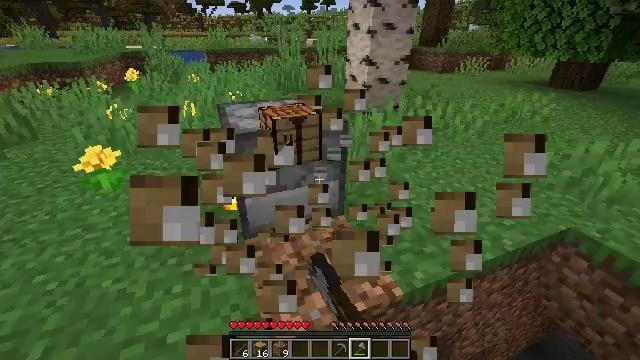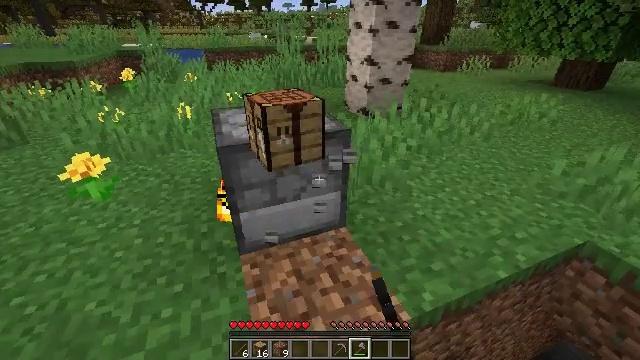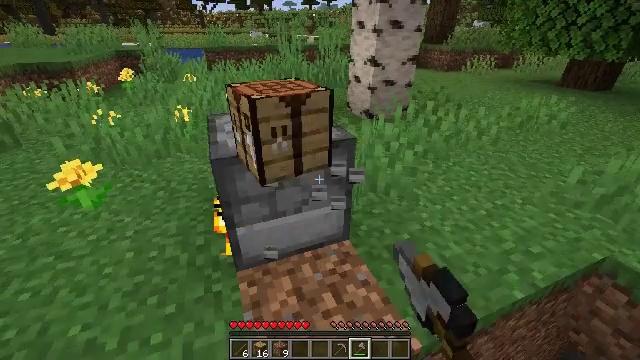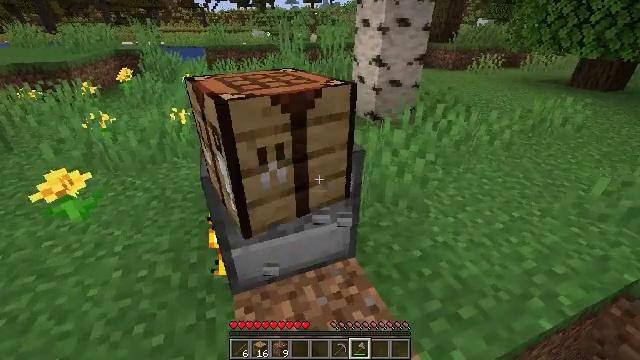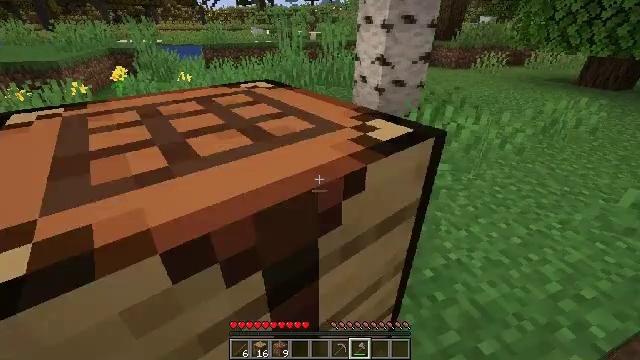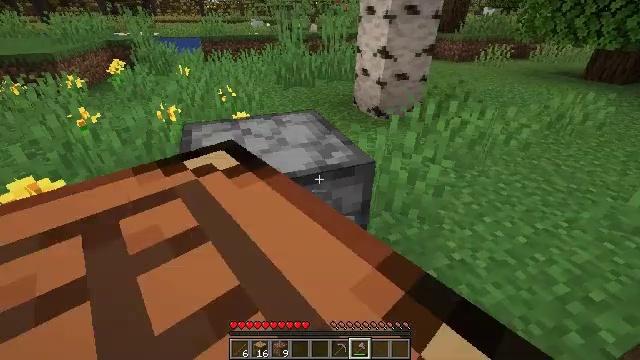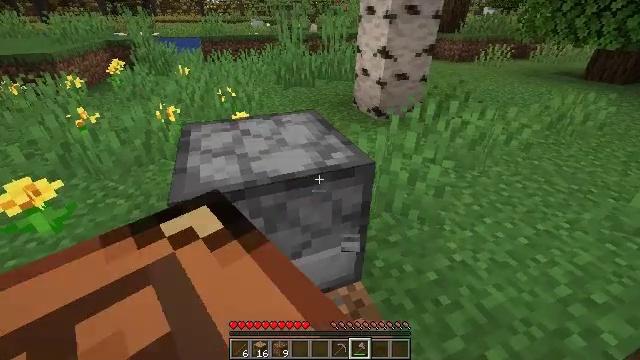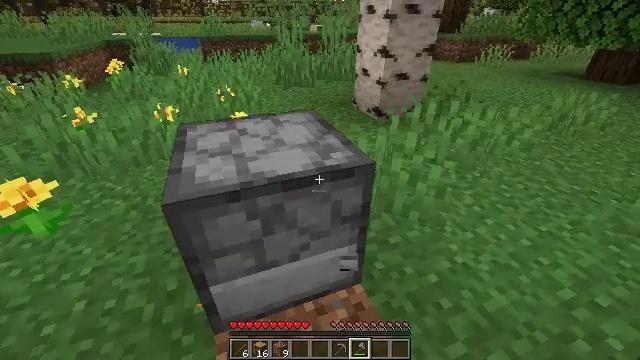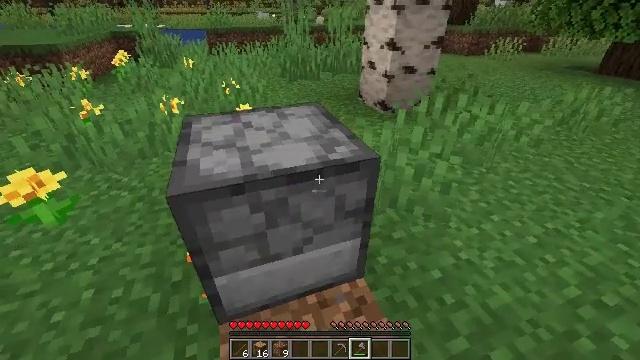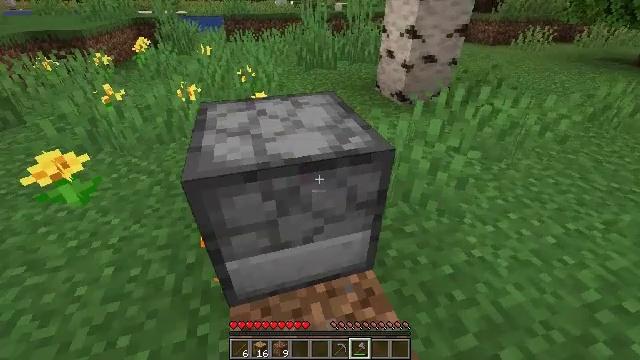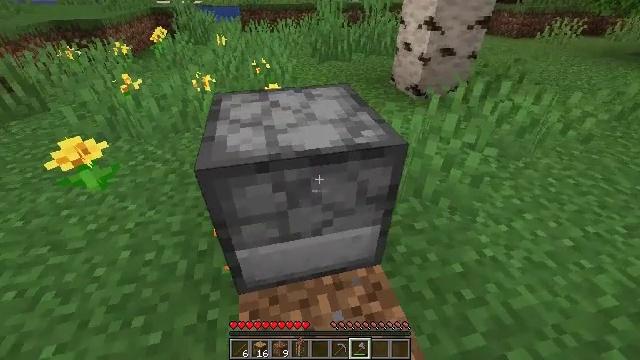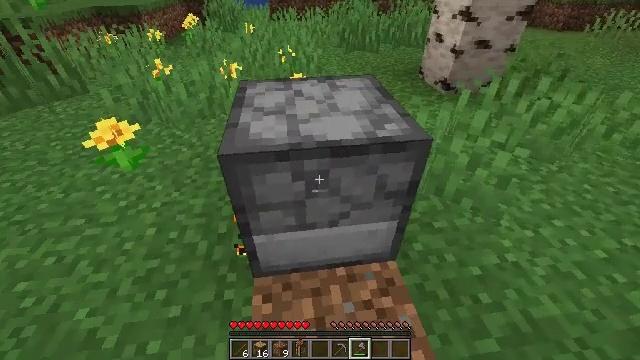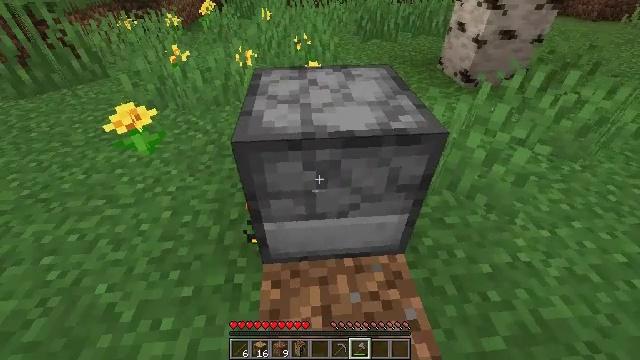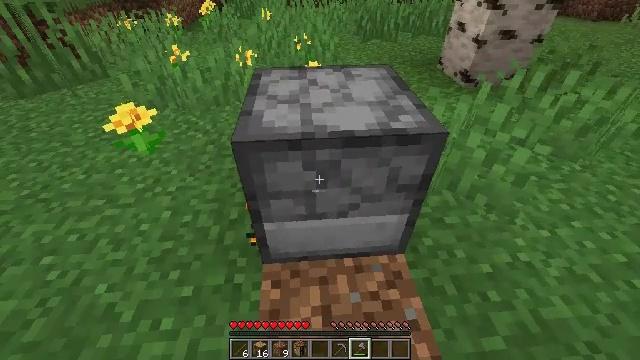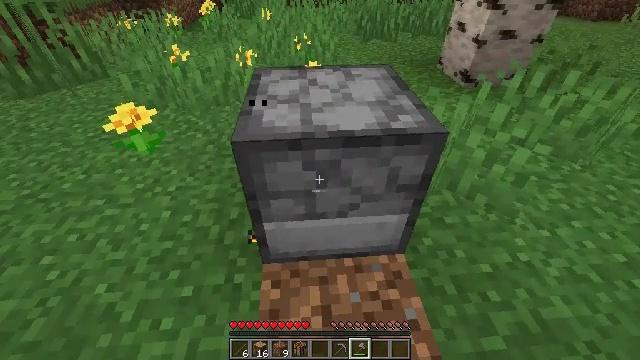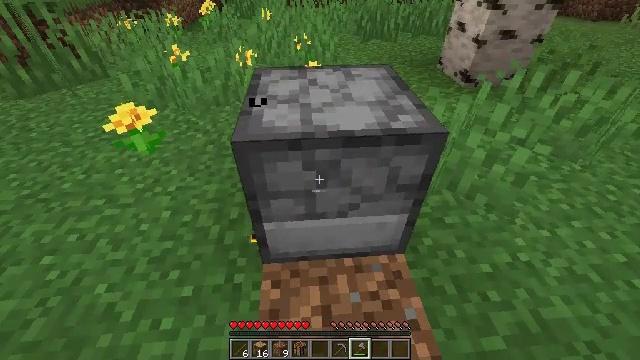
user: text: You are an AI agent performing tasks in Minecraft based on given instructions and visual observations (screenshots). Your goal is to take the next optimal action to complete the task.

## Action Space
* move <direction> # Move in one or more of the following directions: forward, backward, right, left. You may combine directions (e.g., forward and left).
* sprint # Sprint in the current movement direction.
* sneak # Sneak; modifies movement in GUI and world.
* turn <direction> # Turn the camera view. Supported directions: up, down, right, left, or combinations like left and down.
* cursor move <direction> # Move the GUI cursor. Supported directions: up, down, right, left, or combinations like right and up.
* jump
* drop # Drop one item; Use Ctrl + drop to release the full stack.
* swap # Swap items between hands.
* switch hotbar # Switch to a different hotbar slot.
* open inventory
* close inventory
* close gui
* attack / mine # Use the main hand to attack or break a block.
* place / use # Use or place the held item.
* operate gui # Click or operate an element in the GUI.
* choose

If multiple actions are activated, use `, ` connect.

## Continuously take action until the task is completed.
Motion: motion action
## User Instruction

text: Craft charcoal by smelting logs in a furnace.
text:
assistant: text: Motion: move forward, attack / mine
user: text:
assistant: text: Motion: move forward, attack / mine
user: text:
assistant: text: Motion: move forward
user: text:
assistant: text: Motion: no_op
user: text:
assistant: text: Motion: turn down
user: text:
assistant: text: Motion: no_op
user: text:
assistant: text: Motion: no_op
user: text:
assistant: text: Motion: turn left and down
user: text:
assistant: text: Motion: turn left and down
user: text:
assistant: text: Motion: turn left and down
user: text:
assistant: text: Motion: turn left and down
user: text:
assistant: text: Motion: turn left and down
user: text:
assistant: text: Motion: no_op
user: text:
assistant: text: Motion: no_op
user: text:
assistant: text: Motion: no_op
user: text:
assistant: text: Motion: no_op
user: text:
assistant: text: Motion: no_op
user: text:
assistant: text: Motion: no_op
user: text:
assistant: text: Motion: use / place
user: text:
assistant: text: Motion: use / place
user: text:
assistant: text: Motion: use / place
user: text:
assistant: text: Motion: no_op
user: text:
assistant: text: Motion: no_op
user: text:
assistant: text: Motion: open gui
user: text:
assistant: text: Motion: no_op
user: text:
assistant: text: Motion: no_op
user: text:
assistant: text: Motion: sneak
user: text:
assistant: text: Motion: sneak
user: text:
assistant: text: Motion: sneak
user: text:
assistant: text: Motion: sneak